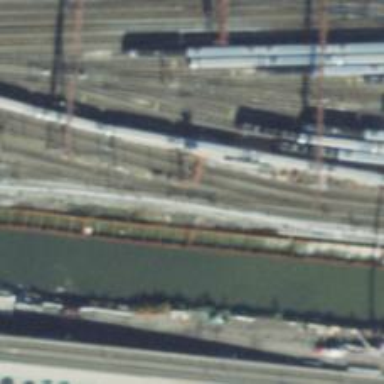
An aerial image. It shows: Rail yard with electrified contact lines for railway operations.